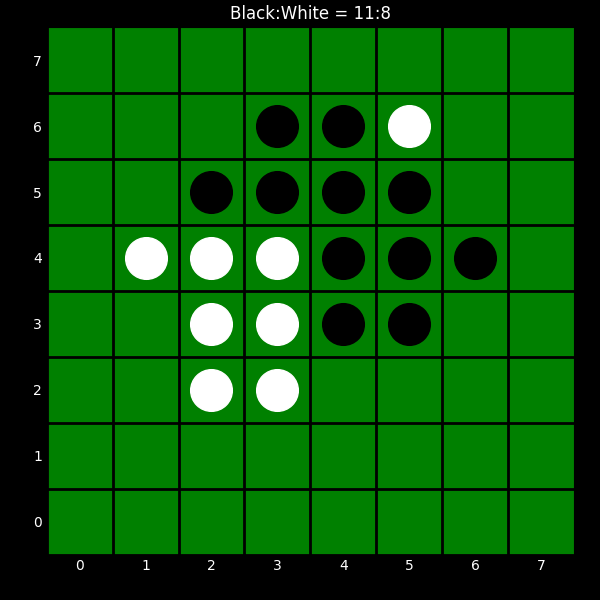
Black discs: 11
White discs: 8